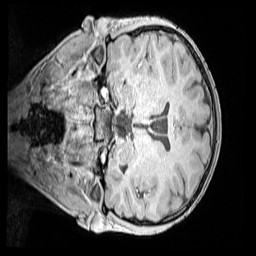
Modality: MP2RAGE
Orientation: coronal
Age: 11
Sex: male
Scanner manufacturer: siemens
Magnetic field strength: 3 T
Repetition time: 4 s
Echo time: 0.00299 s